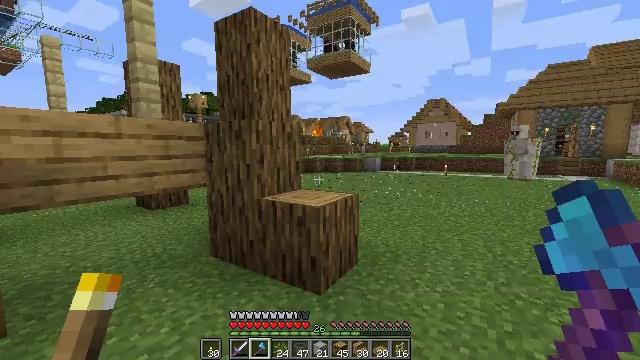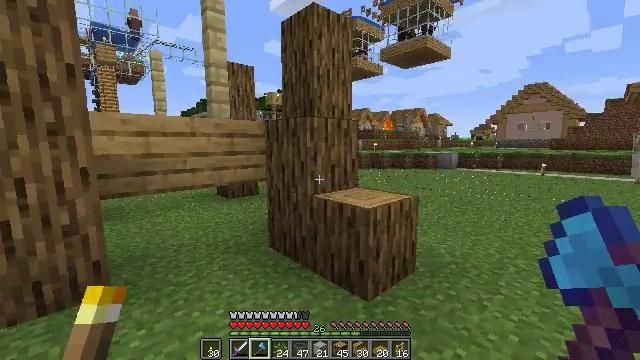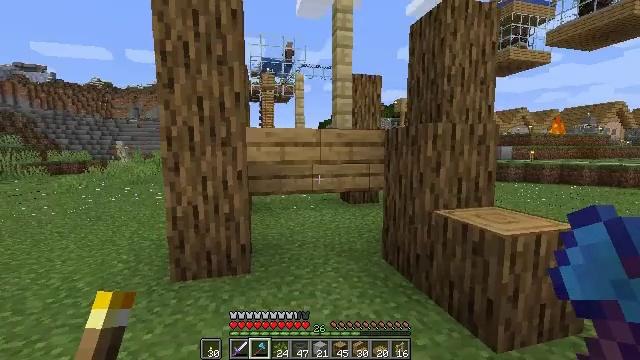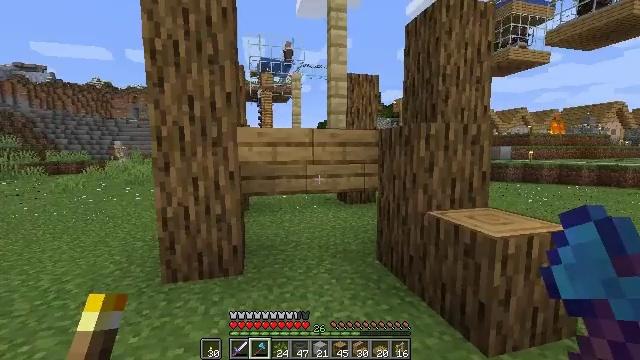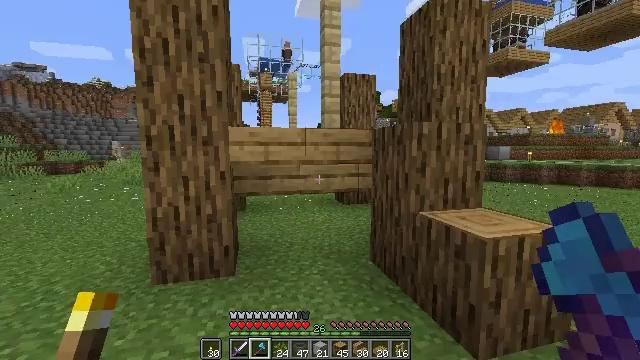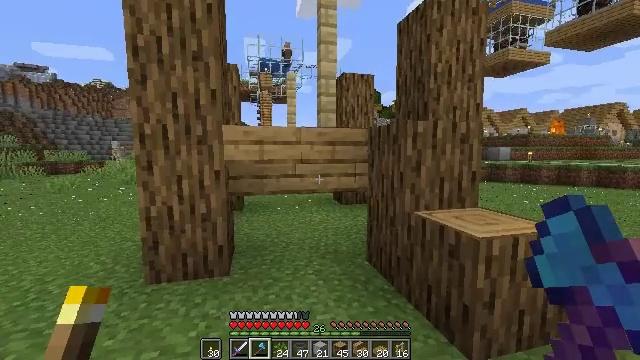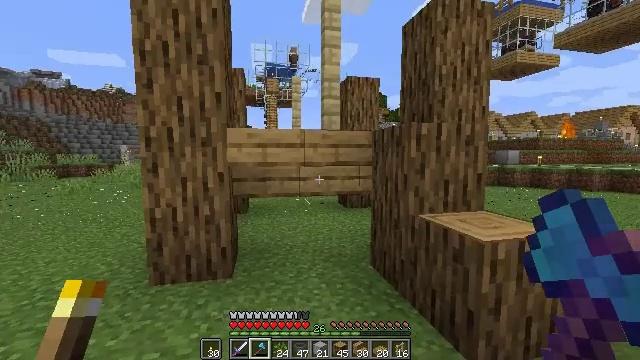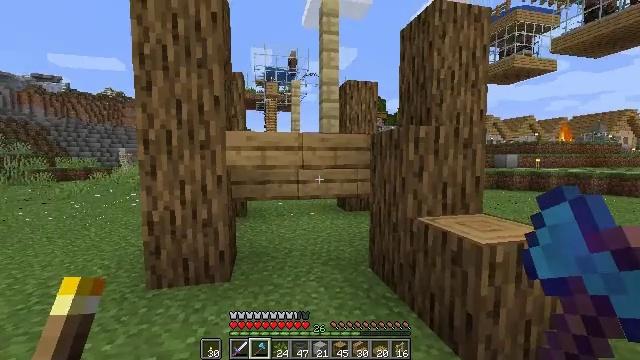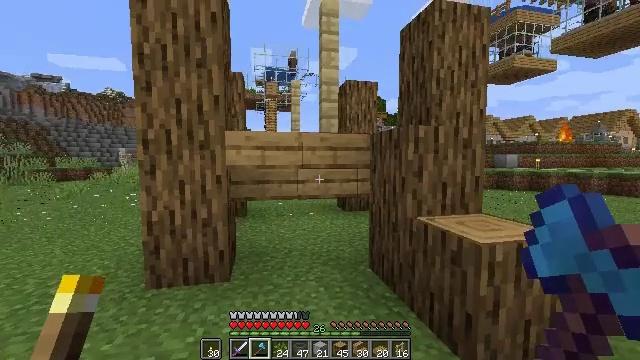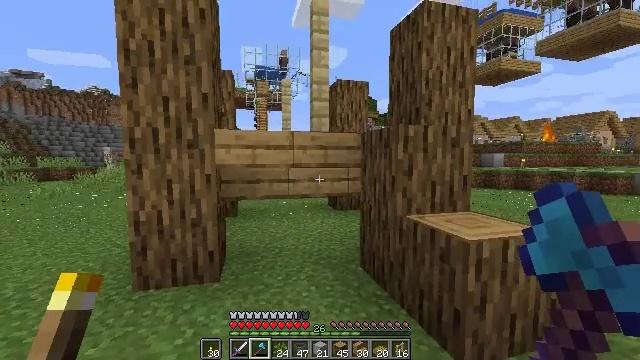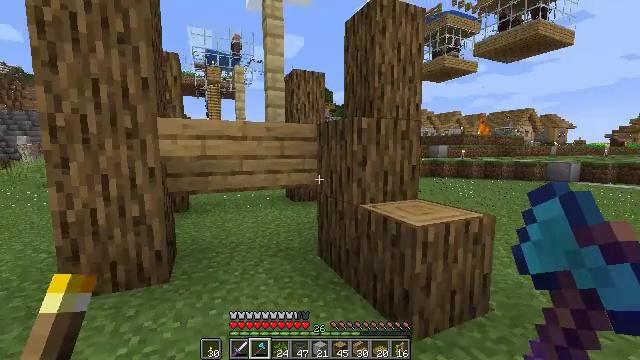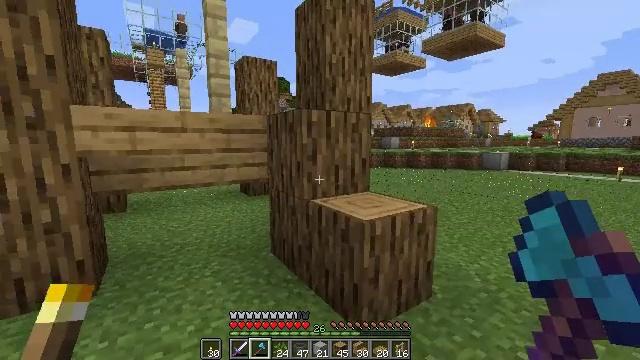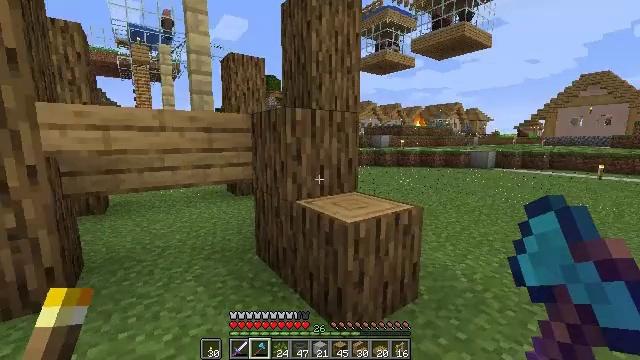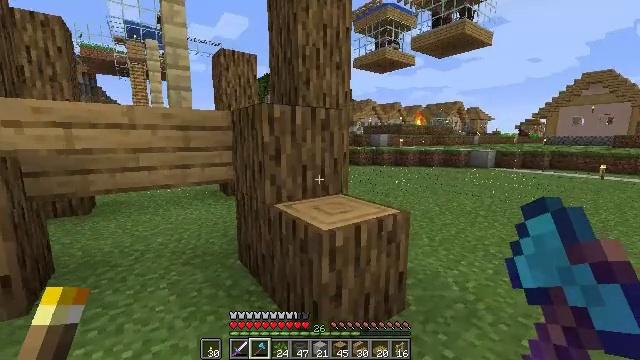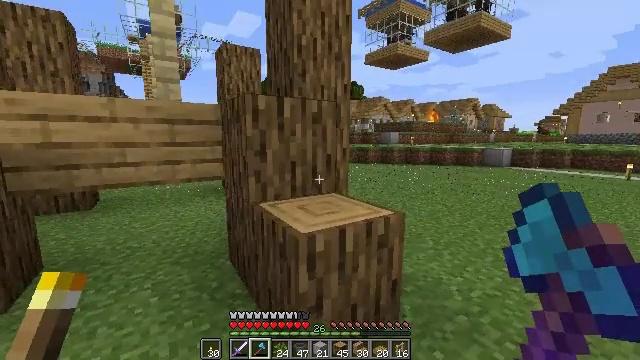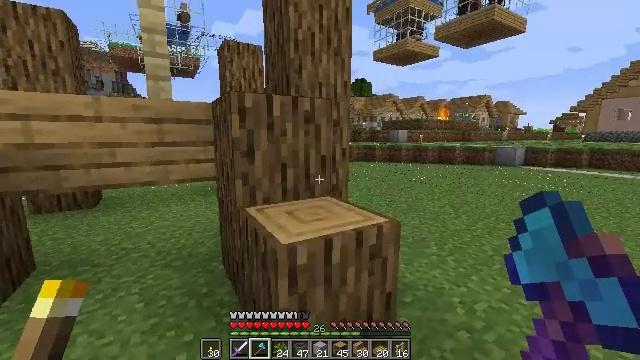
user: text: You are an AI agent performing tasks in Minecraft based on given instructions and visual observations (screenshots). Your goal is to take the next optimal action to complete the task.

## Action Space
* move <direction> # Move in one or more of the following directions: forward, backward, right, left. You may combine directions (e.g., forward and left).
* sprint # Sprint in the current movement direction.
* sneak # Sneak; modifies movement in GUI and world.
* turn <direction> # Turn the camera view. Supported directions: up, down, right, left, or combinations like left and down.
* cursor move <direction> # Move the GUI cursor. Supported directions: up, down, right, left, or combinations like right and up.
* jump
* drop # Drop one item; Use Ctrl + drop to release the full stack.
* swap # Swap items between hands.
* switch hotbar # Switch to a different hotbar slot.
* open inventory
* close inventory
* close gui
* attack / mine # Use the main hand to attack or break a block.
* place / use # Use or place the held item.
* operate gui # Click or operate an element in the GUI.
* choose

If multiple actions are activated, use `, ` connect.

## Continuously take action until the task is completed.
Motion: motion action
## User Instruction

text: Left click to destroy the birch fence.
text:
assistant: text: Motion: move forward and move right
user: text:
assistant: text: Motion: move forward and move right, turn left and up
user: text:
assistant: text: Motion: no_op
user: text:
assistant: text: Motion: no_op
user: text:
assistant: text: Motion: no_op
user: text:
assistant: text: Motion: turn left
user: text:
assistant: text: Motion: no_op
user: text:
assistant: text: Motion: no_op
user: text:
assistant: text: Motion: turn right
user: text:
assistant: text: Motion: move forward and move right, turn right and down
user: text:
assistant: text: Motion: move forward and move right, turn right and down
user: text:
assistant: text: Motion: move forward and move right, turn right
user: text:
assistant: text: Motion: move forward and move right
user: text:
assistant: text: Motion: move forward and move right, turn left
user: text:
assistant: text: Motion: move forward and move right, sprint, turn left
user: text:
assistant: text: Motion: move forward, sprint, turn left
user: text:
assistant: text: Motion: move forward, sprint, turn left
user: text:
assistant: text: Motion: move forward, turn left and down
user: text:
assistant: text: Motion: move forward, turn left and down
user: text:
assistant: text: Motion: move forward, turn left, jump
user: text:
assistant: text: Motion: move forward, turn left, jump
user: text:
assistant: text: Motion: move forward, turn left, jump
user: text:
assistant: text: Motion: move forward, jump
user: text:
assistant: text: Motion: move forward, jump
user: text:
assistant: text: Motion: move forward, turn right and down, jump
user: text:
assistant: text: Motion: move forward, turn right and down, jump
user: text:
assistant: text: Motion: move forward, jump
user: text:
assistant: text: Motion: move forward, turn right, jump
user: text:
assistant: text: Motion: move forward, jump
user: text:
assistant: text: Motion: move forward, jump